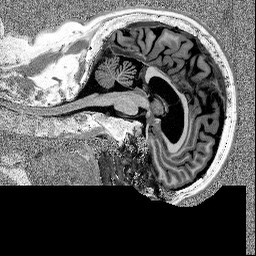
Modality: MP2RAGE
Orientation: sagittal
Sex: male